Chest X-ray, PA view. Patient: 41 years old, sex F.
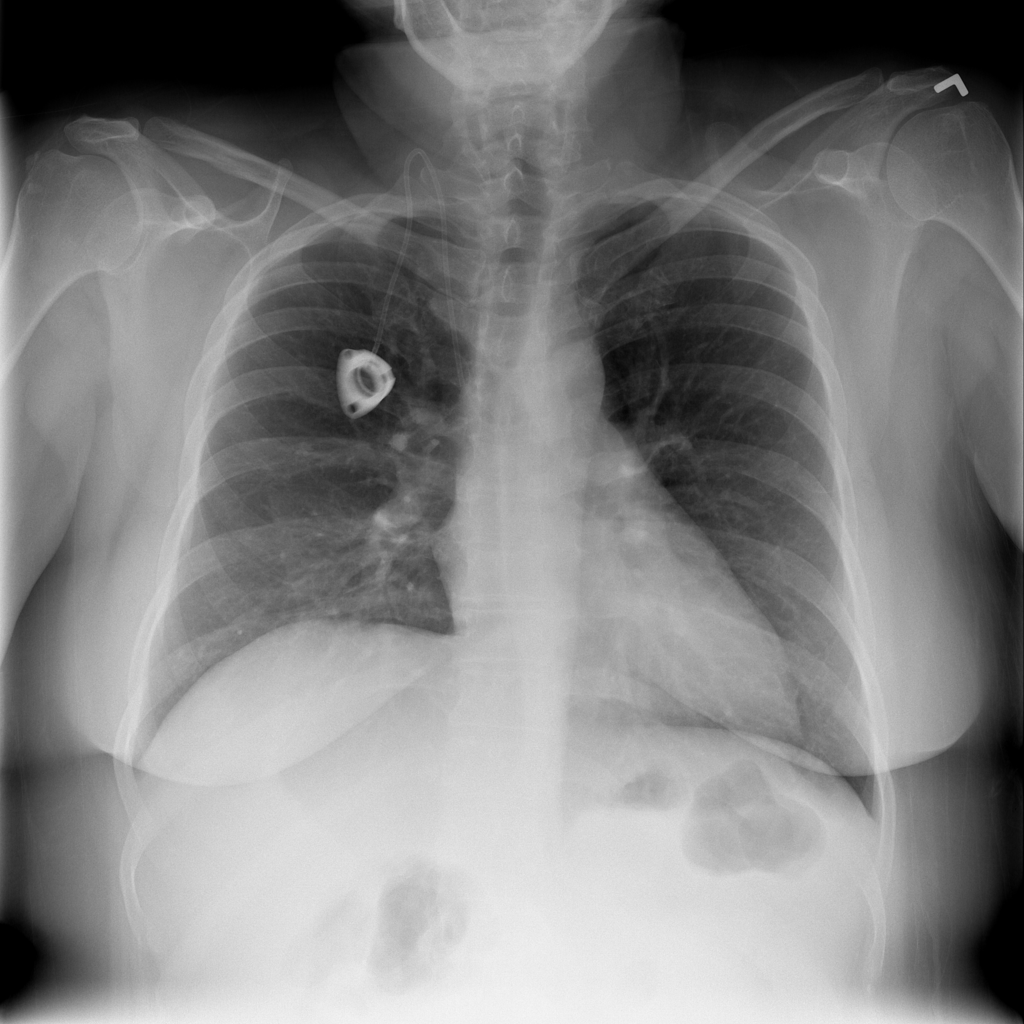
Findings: Effusion